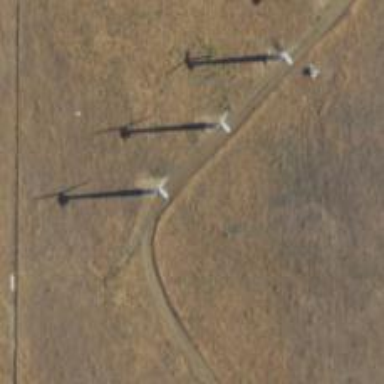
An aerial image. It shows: Wind turbine generating power.